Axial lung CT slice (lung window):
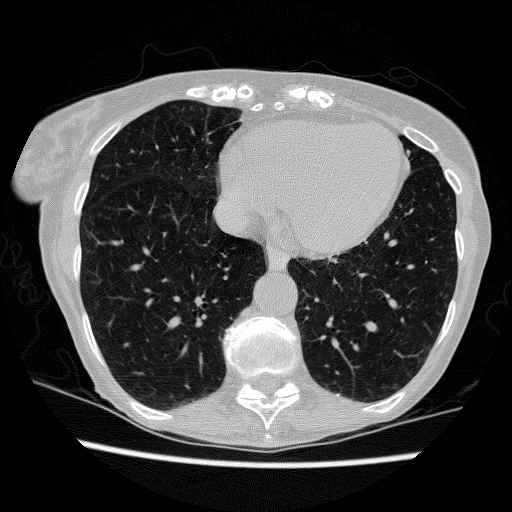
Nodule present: no